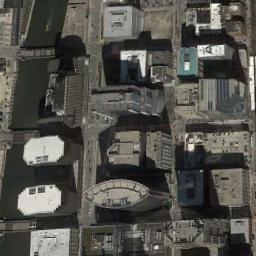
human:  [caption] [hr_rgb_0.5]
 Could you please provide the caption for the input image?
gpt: The buildings are very dense, There are many houses .

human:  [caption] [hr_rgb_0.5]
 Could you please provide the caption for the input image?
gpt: The commercial area is near a parking lot .

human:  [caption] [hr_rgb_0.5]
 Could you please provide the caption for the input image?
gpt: In a business district there are many buildings of different heights and heights and several roads with many cars and some trees .

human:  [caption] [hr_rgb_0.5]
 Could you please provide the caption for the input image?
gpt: There are some buildings arranged neatly on a commercial area .

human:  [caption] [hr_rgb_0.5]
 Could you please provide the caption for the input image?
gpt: A commercial area with some buildings arranged neatly is next to the river .